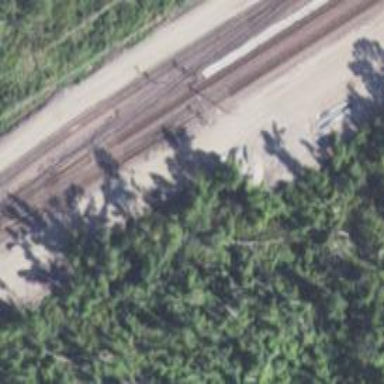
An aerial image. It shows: Railway track.